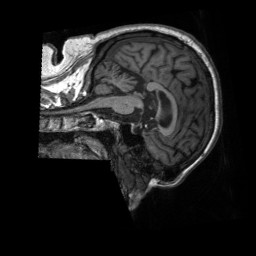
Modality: T1w
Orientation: sagittal
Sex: male
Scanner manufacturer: siemens
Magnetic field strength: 3 T
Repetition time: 2.3 s
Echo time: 0.00226 s